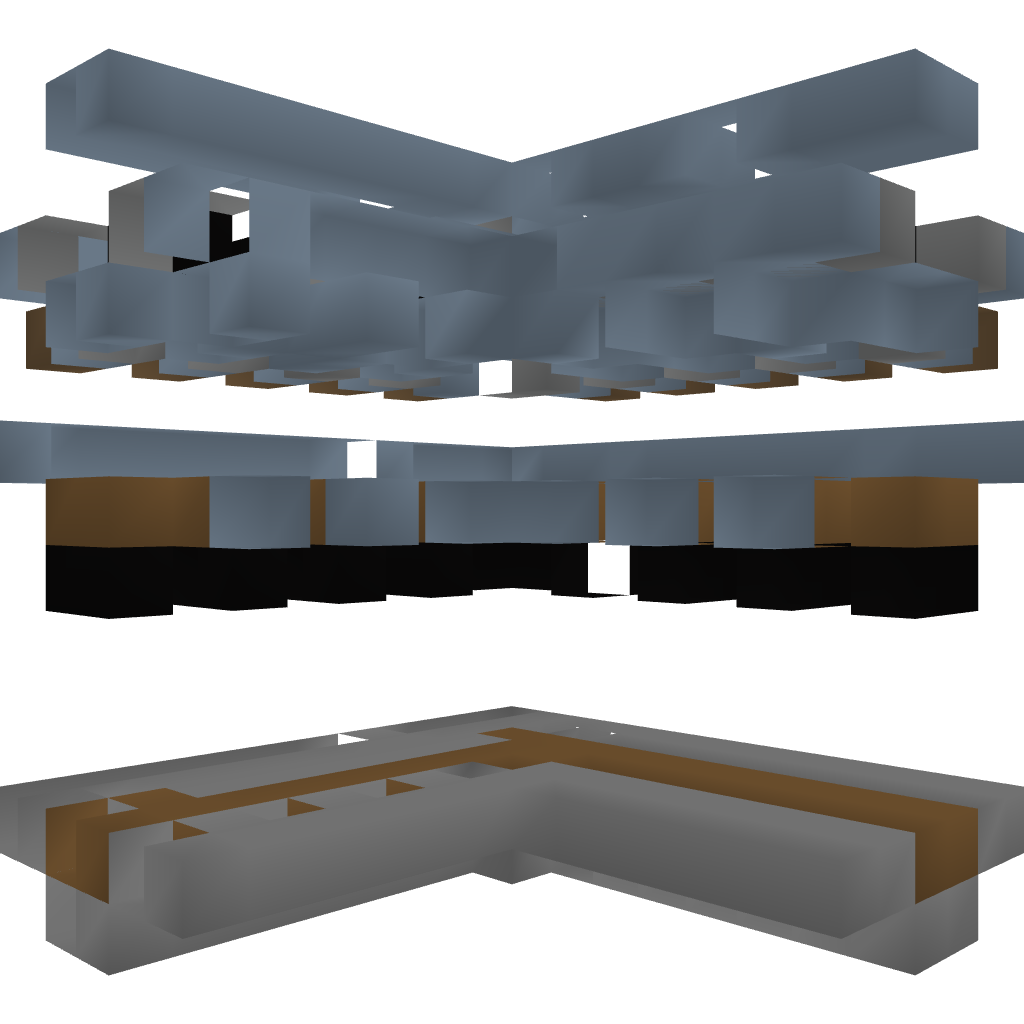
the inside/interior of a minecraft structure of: Castle Module - Corner